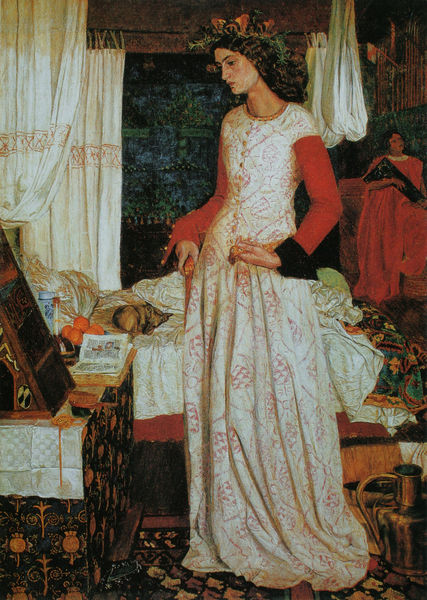
Titel: Königin Guinevere
Künstler: Edward Burne-Jones
Standort: London
Institution: Tate Gallery
Schlagwörter: blau, gemälde, hand, himmel, kopf, mann, weiß, frauen, gelb, grün, landschaft, ocker, sitzen, blumen, braun, fenster, frau, frisur, grau, haar, hintergrund, holz, kleid, orange, profil, raum, schwarz, tisch, vordergrund, zimmer, blüten, dame, gürtel, hund, obst, rot, tuch, beige, malerei, muster, ornament, symbolismus, teppich, jung, wand, dienerin, falten, haarschmuck, lang, stehen, trauer, ärmel, bild, bildnis, hals, hände, innenraum, instrument, portrait, porträt, spiegel, tischdecke, vorhang, öl, schlank, boden, figur, gewand, gold, haare, interieur, kelch, pose, reich, stehend, stickerei, stoff, stoffe, tücher, decke, musik, krone, locken, rosa, seide, traurig, kamin, ofen, stock, henkel, kanne, krug, vase, orangen, taille, schrift, kommode, schlafen, weis, blue, crown, curtain, curtains, hands, kissen, ornate, pillow, red, white, women, black, carpet, dark hair, dress, face, gardinen, green, hair, interior, klimt, lace, lady, old, painting, polster, robe, room, table, vorhänge, woman, zwei frauen, schmal, dekor, lesen, verzierung, kerze, bed, bedroom, bett, bettdecke, blanket, flowers, gown, mirror, pattern, patterns, picture, pink, rug, schlafzimmer, servant, sheet, sheets, tapestry, teppichboden, wardrobe, läufer, pot, bettgestell, gardiene, ankleiden, entkleiden, laken, edel, gemach, matratze, knöpfe, knopfleiste, dünn, geneigt, kelid, becher, fussboden, karos, katze, truhe, gefäß, stangen, buch, mohn, kupfer, leinwand, haarkranz, kiste, manschetten, mosaik, fräulein, kranz, brokat, kasten, quadrate, karaffe, schminktisch, bettzeug, seiten, sänger, sad, flower, glöckchen, bettlaken, kranker, apple, fruit, man, kund, mittelalter, schlafgemach, gebunden, background, girl, young, blumenkranz, präraffaeliten, korsett, baldachin, nibelungen, drapes, eyes, stand, höfisch, königin, gestickt, ornamentik, aufgeschlagen, bodice, frame, kopfschmuck, leier, art nouveau, dog, kupferkanne, netz, books, desk, paintings, illustriert, british, himmelbett, flag, präraffaelit, ablegen, drape, drapery, reading, urn, unordnung, renoir, arms, laurel, music, trunk, wreath, cat, design, paisley, schmucklos, alkoven, geschmückt, colorful, hello, gazing, hips, musician, schlafender hund, medieval, bettvorhang, bottle, cloth, floral, apfelsinen, book, cane, cup, dresser, mug, rossetti, beautiful, figure, ankleide, sleeping, leintücher, granatäpfel, webrahmen, rezitieren, playing, tablecloth, rich, bible, shirt, exotic, jug, pitcher, standing, maiden, pet, angesetzt, ankleidezimmer, ettlaken, genevere, goldknöpfe, guinevra, knlpfe, langes kleid, pisley, präraffaelismus, unaufgeräumt, vorhangstange, bowl, sleeves, posed, serious, middle age, boudoir, mandarinen, ewer, rumpled, thin, princess, queen, kettle, red dress, byzantine, inside, white dress, detailed, e, teppich#, pre-raphaelite, net, da vinci, hi, headdress, jar, lyre, case, coffee, sheer, unibrow, gold woman, blackboard, portarit, oranges, reaissance, matras, dais, frock, neroom, dante gabriel rossetti, guenevere, william morris, fierce, solemn, puppy, nightstand, zither, flowere, loom, red shirt, prb, jacquard, head wreath, surcoat, small dog, flower crown, plaing, bedstand, enkleid, cjest